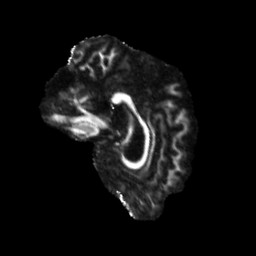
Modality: FA
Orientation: sagittal
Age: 72
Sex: male
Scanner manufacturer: siemens
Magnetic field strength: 3 T
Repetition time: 3.23 s
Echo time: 0.0892 s